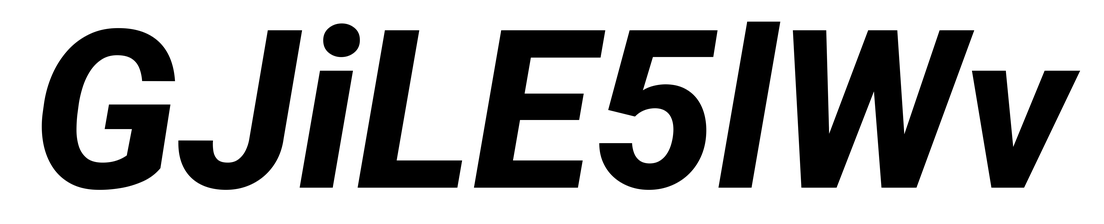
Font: Roboto-Italic_ExtraBold_Italic